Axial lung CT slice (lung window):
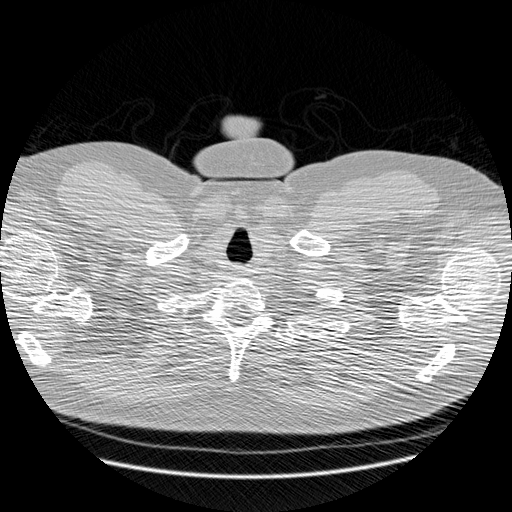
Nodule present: no